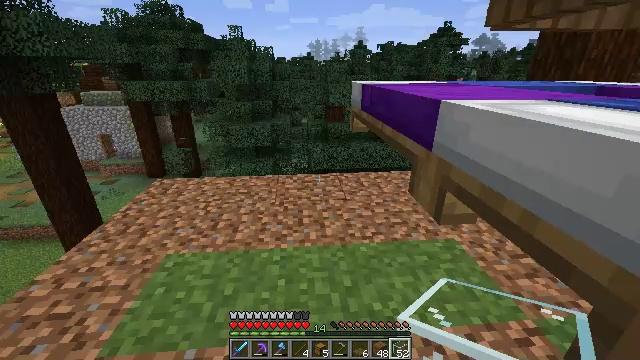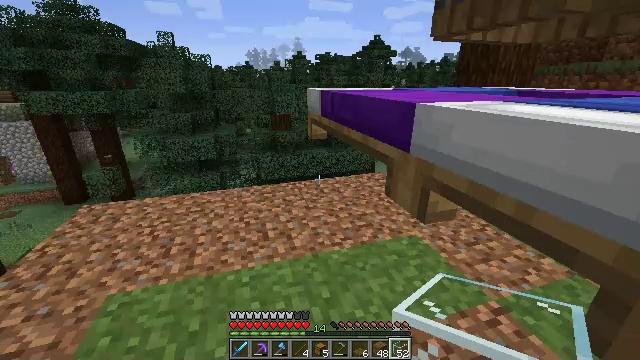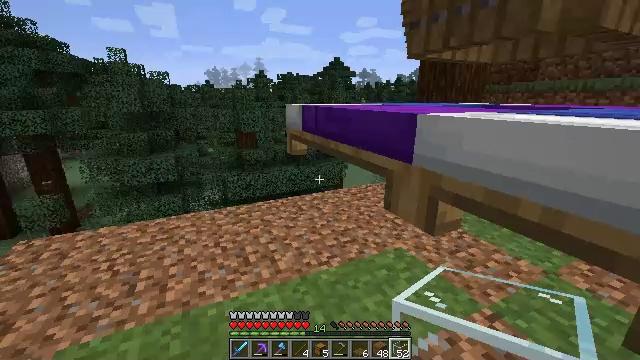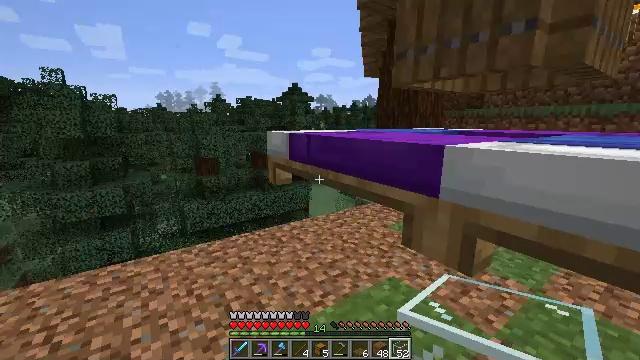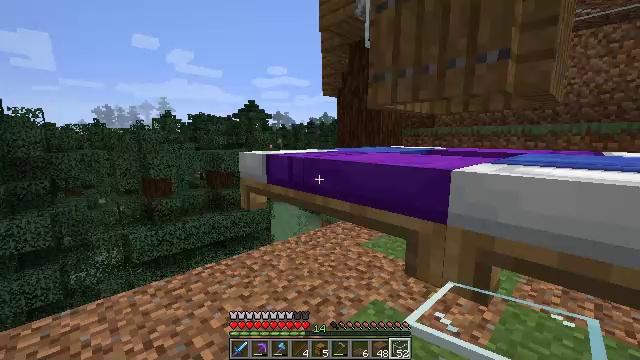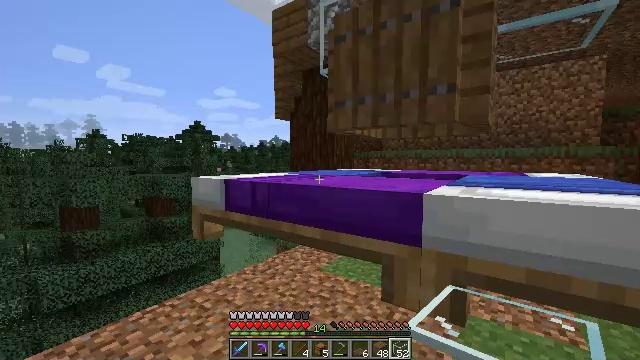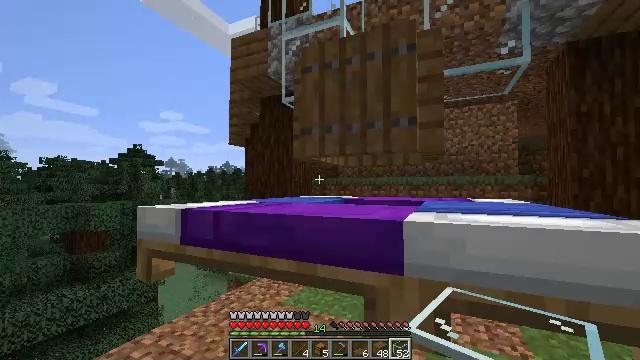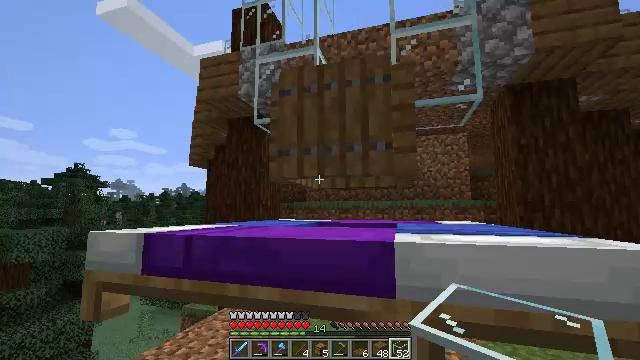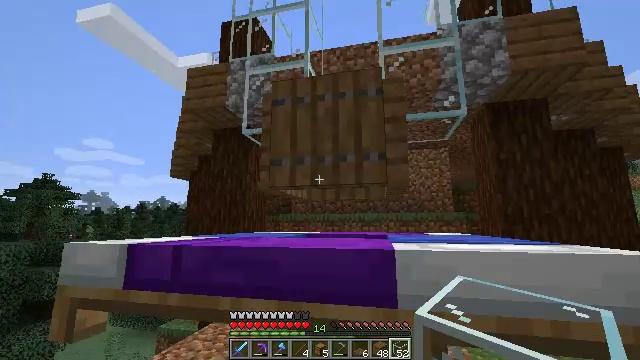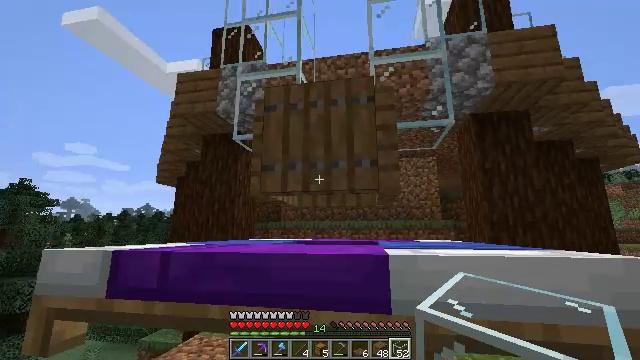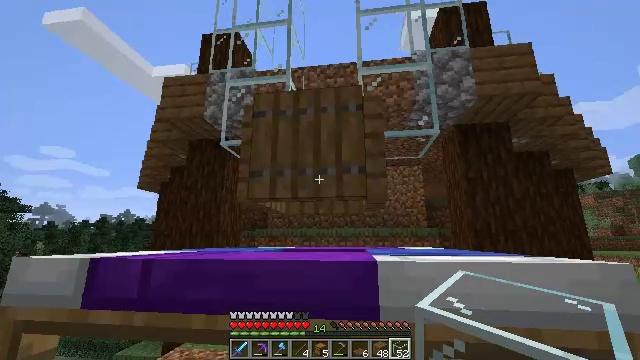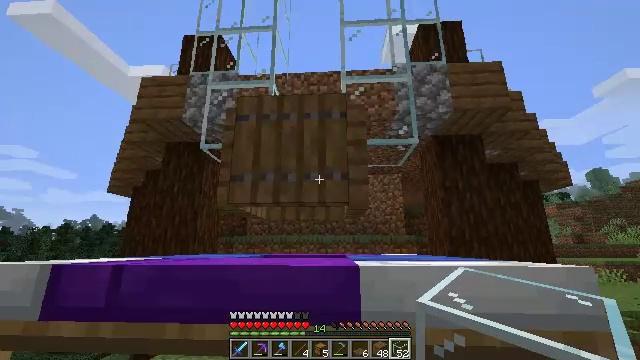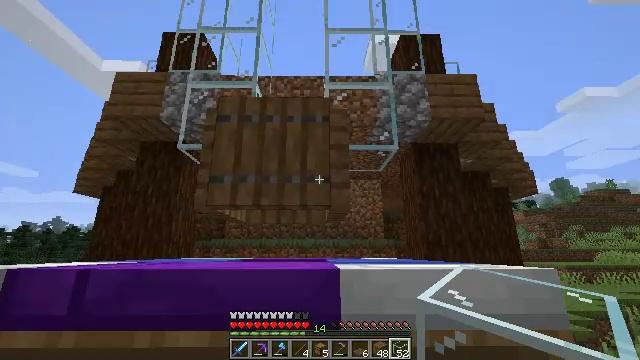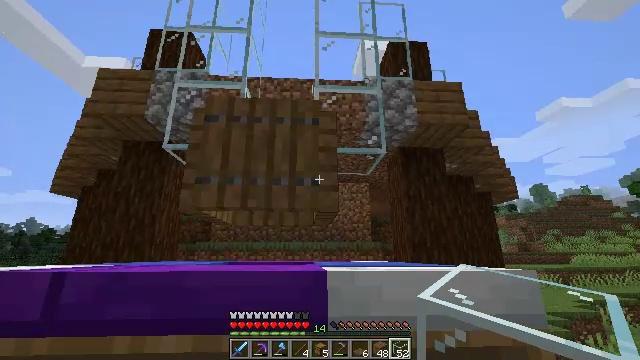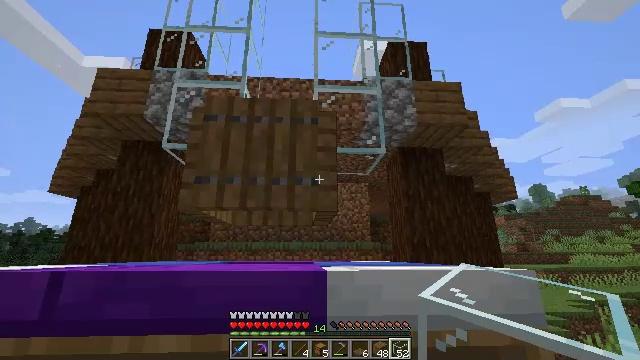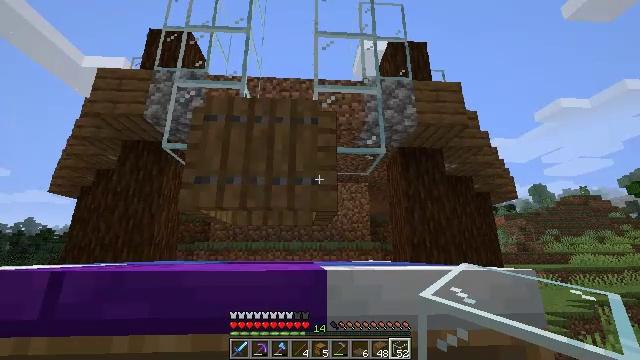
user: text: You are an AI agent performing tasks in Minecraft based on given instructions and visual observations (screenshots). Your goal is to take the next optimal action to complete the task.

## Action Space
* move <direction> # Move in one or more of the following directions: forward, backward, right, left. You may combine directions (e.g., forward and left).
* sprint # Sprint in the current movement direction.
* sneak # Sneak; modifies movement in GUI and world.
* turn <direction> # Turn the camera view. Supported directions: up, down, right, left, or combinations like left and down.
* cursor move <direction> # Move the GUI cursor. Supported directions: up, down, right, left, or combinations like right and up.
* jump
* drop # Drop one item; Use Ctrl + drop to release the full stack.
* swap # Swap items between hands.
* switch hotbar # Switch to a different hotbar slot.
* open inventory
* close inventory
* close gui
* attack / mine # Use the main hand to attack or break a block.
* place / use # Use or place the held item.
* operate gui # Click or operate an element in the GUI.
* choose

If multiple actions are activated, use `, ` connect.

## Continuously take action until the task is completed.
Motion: motion action
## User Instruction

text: Mine the blue bed to pick it up.
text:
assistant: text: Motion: move forward and move left, turn right and up
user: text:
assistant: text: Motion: move forward and move left, turn right and up
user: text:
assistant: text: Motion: move forward and move left, turn right and up
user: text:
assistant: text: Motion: move forward and move left, turn right and up
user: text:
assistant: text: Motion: move forward and move left, turn right and up
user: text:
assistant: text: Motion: turn right and up
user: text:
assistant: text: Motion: turn right and up
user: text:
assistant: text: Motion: turn right and up
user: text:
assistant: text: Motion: turn right and up
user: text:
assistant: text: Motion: turn right and up
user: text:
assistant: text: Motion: turn right and up
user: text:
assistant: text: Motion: turn right
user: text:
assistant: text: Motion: turn right
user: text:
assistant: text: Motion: no_op
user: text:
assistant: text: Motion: no_op
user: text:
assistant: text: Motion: no_op
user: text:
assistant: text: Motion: move left
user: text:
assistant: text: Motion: move left
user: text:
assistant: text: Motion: move left
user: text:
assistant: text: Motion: no_op
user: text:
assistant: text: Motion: no_op
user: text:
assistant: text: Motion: no_op
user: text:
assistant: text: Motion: no_op
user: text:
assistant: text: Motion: no_op
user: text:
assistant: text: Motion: no_op
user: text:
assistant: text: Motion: no_op
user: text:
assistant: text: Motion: no_op
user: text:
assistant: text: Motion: move right
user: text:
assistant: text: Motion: move right
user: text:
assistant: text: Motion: move right